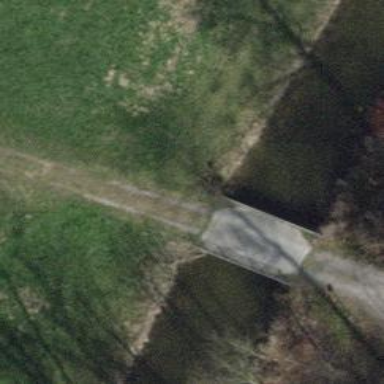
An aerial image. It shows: Track road on concrete bridge with grade 1 track type.